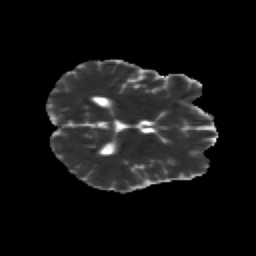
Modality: MD
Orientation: axial
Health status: healthy
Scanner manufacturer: siemens
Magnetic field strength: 3 T
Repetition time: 10 s
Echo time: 0.092 s